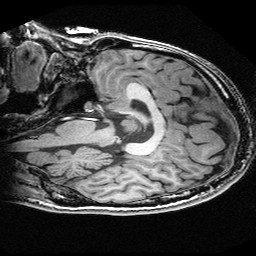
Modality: T1w
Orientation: sagittal
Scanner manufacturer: ge
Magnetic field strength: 3 T
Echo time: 0.00318 s